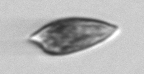
Label: Prorocentrum_dentatum